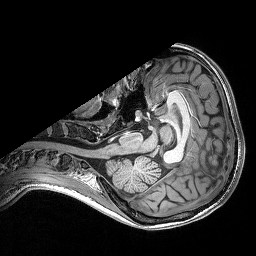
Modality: T1w
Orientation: axial
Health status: healthy
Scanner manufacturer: siemens
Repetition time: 2.53 s
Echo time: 0.00332 s